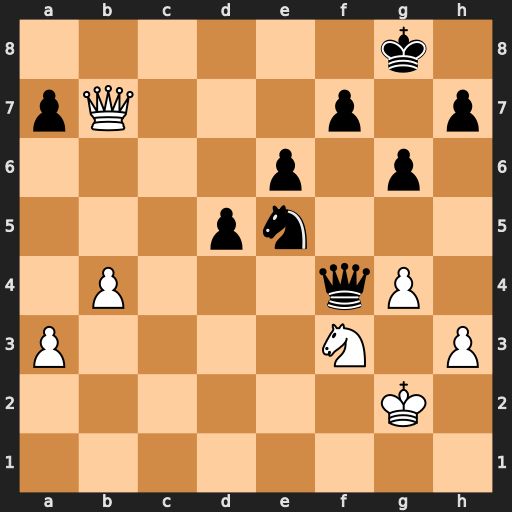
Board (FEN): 6k1/pQ3p1p/4p1p1/3pn3/1P3qP1/P4N1P/6K1/8
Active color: w
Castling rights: -
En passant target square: -
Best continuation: Qb8+ Kg7 Qxe5+ Qxe5 Nxe5